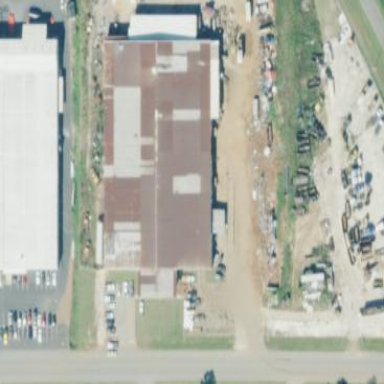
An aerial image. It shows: Industrial building.